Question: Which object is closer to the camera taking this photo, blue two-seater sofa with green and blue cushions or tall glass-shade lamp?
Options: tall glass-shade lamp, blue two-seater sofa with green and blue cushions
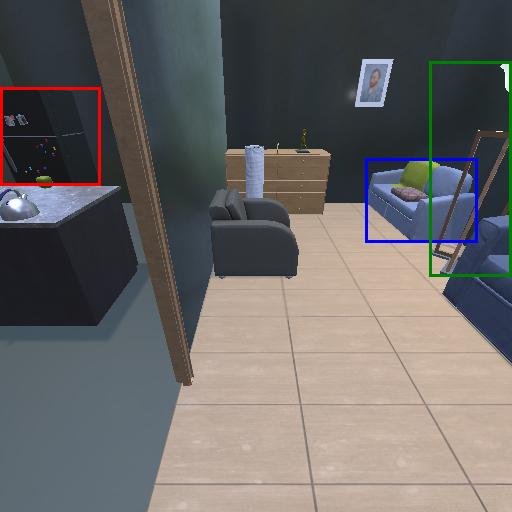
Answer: tall glass-shade lamp